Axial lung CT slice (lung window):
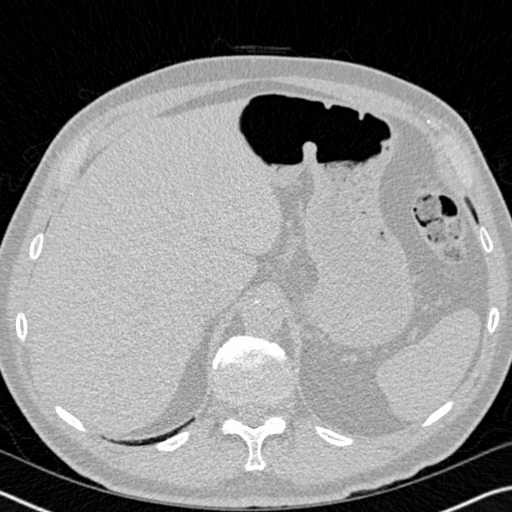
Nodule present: no